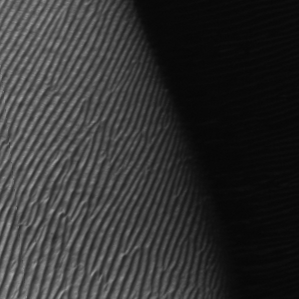
Label: frost